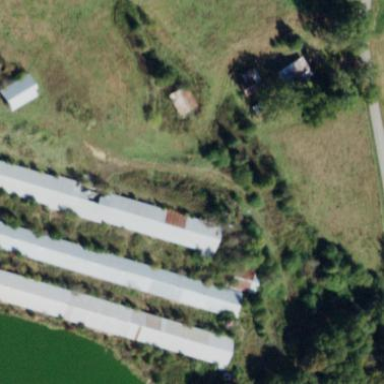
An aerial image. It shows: Farm auxiliary building.